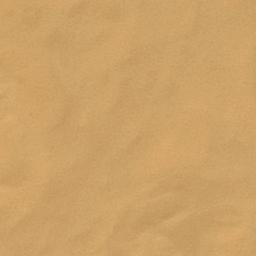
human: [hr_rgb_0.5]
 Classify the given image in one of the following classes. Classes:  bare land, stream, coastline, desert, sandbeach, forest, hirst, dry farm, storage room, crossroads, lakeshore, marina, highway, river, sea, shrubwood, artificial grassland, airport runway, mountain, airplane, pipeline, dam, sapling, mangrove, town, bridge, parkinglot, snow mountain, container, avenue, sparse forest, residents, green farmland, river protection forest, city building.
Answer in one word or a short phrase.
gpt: desert